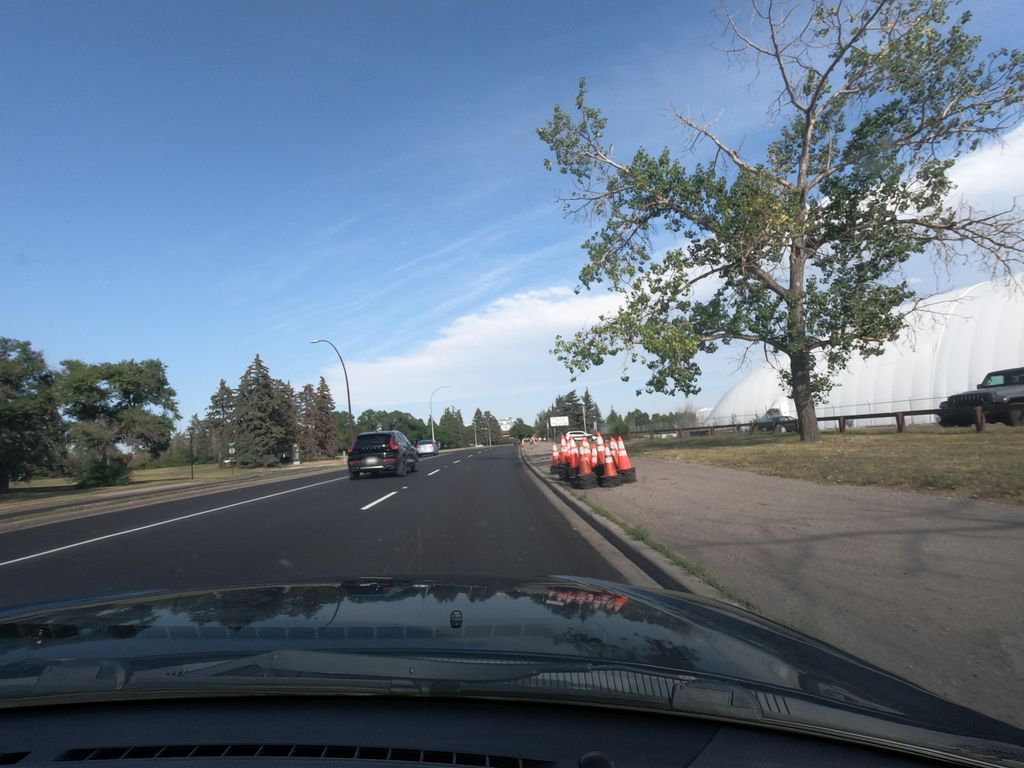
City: calgary